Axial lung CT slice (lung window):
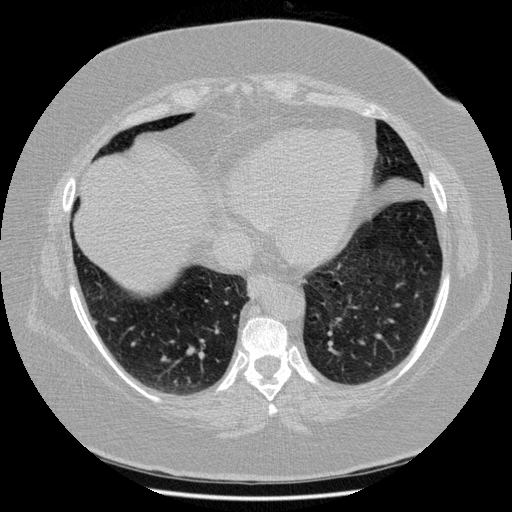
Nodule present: yes
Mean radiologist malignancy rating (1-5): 3